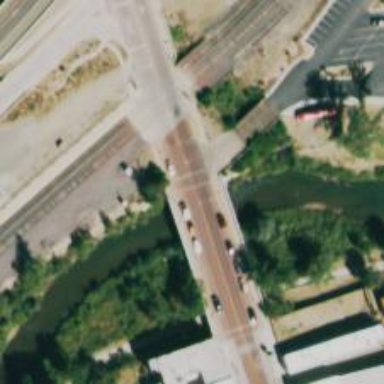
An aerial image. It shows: Marked crossing on the road.